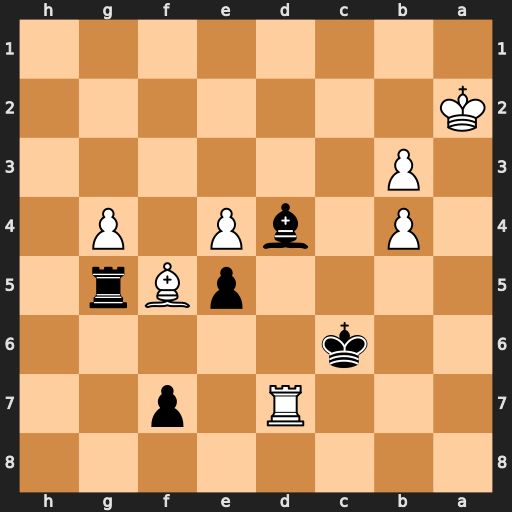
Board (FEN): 8/3R1p2/2k5/4pBr1/1P1bP1P1/1P6/K7/8
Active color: b
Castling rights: -
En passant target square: -
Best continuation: Rxf5